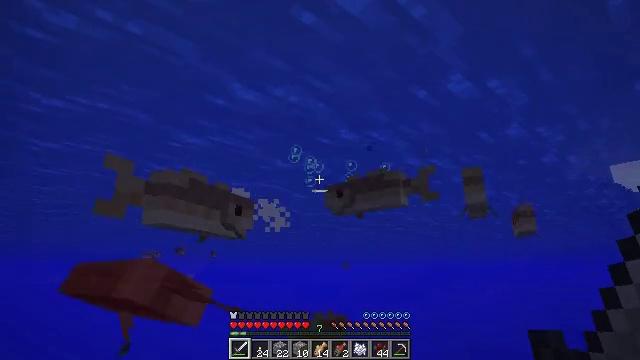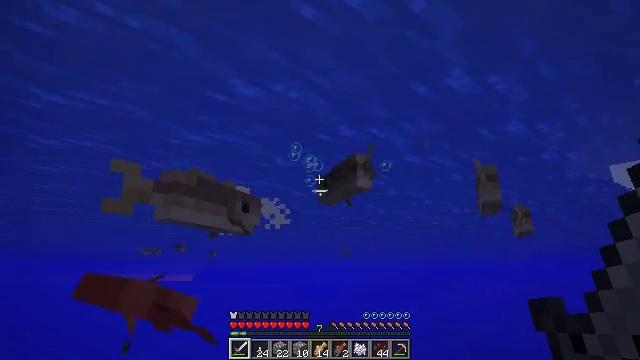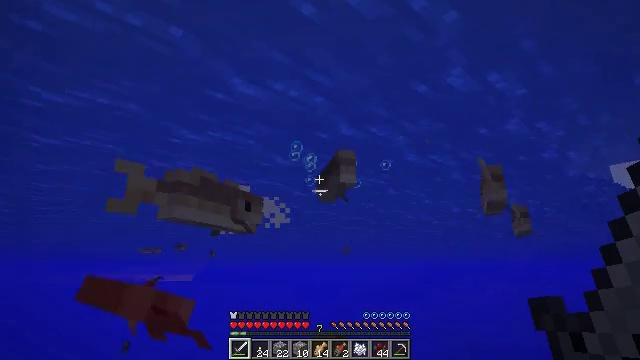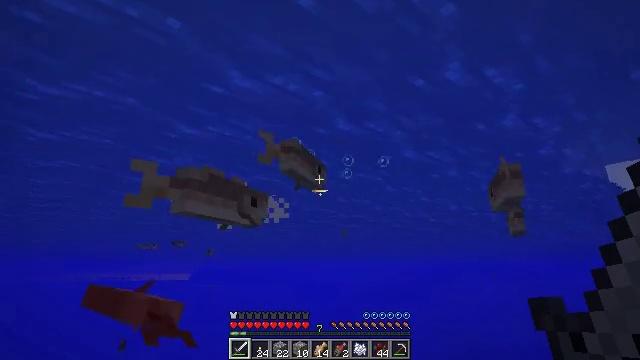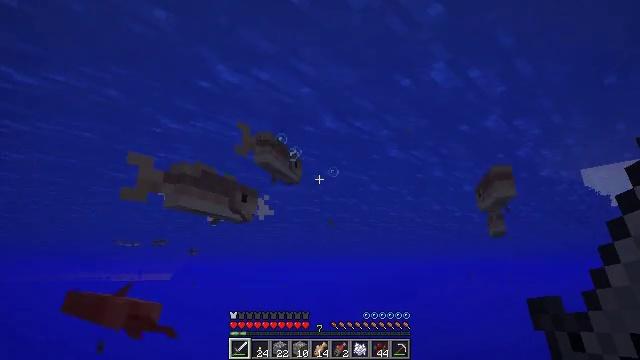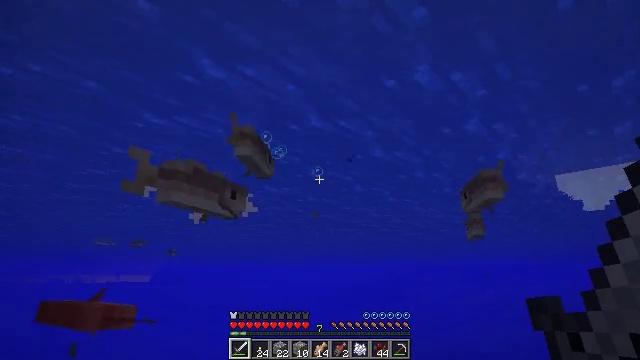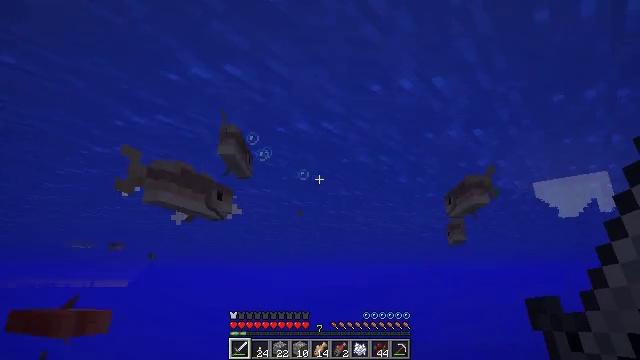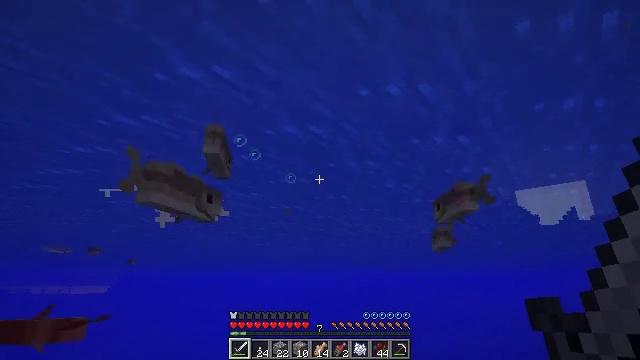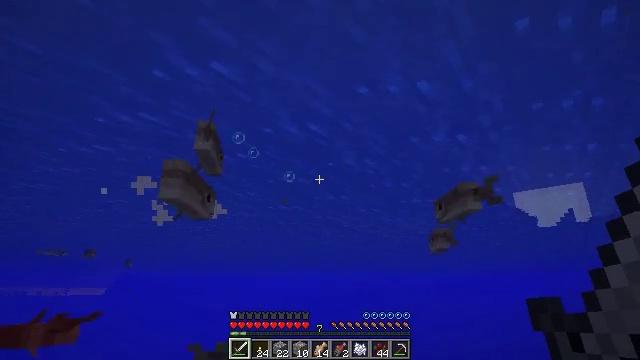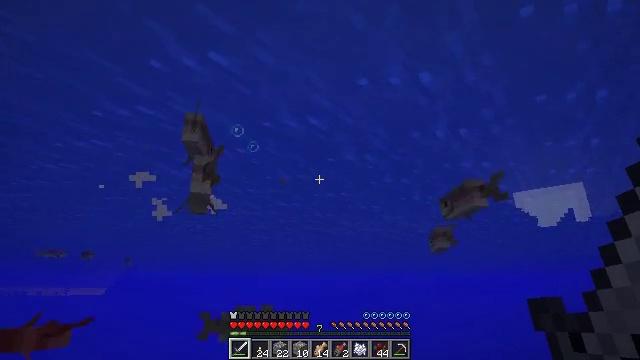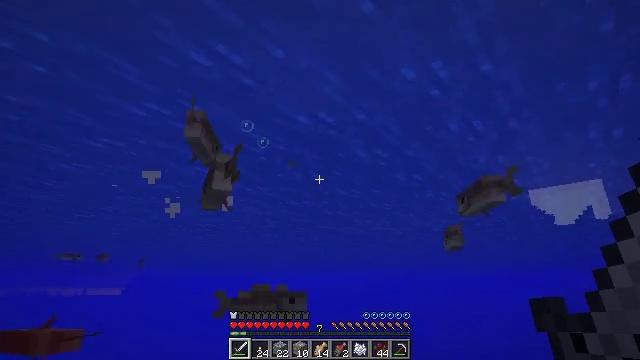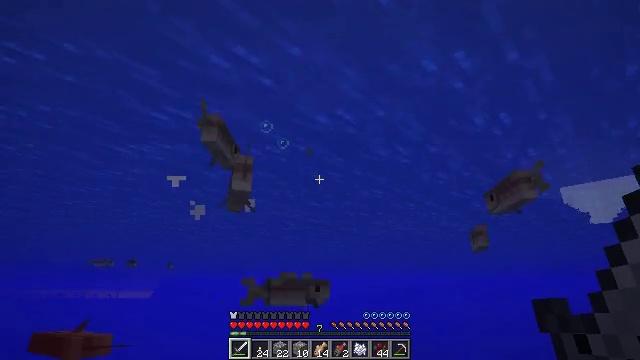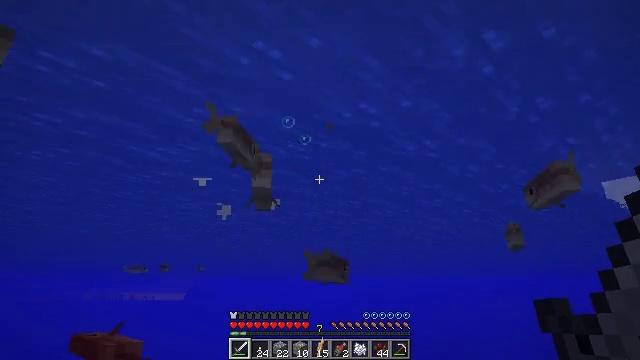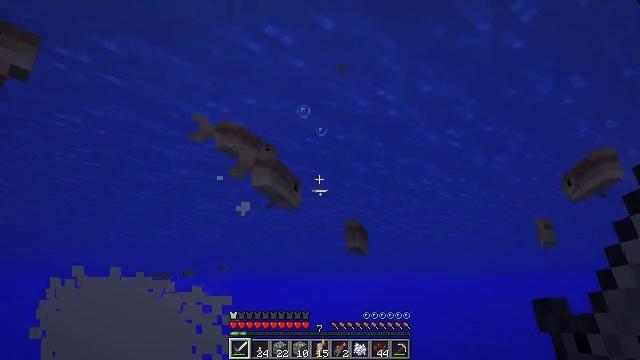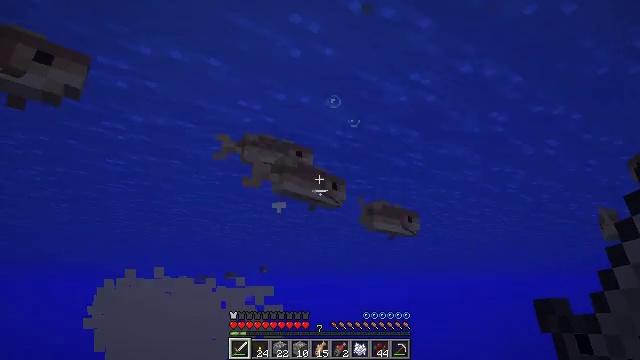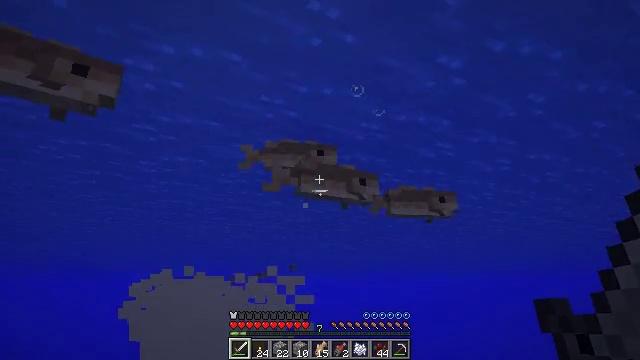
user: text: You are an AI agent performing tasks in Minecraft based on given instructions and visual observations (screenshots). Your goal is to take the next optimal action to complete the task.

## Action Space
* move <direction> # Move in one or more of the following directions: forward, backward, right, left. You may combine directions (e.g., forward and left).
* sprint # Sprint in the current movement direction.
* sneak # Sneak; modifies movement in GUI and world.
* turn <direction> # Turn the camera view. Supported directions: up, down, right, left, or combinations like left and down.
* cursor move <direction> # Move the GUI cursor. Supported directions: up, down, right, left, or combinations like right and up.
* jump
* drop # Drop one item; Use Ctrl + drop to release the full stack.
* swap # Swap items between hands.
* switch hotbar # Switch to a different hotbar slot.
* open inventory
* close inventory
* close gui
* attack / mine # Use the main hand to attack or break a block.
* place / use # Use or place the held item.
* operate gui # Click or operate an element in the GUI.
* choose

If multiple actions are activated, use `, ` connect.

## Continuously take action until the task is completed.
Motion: motion action
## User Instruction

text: Hunt a cod.
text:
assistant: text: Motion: no_op
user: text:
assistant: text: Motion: no_op
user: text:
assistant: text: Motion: no_op
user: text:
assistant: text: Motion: turn right
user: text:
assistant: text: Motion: turn right
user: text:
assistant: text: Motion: turn right
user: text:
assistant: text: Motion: move forward, turn right and up
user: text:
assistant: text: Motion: move forward
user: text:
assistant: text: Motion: move forward
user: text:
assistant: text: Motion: move forward, turn left
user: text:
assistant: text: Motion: move forward, turn left
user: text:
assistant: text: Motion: move forward, turn left
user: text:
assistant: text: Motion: move forward, turn left
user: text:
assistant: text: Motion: move forward, turn left
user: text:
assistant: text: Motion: move forward, turn left
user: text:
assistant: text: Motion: move forward, turn left, attack / mine
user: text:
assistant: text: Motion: move forward, attack / mine
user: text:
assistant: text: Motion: move forward, turn right and up, attack / mine
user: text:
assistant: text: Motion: move forward, turn right and up
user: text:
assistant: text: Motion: move forward
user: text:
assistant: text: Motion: move forward
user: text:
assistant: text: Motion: move forward
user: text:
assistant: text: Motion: move forward
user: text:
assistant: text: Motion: move forward
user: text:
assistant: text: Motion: move forward
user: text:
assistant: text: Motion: move forward, turn down
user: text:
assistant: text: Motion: move forward, turn down
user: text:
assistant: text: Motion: move forward, turn down
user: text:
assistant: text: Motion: move forward, turn down
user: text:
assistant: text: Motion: move forward